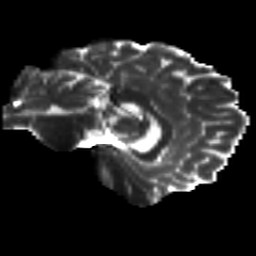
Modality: T2w
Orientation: sagittal
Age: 23
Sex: female
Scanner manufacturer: siemens
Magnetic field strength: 3 T
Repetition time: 8.8 s
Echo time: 0.085 s